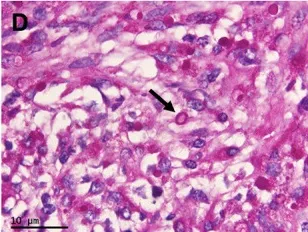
Pathology of the masses of the transplanted kidney, and gross photograph of the allograft nephrectomy specimen. 000 x. Show granuloma caused by Cryptococcus (arrows).
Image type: pathology (pas)